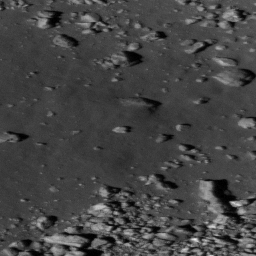
Pit: Copernicus LB4
Host crater: Copernicus
Host type: impact_melt
Lunar coordinates: latitude 10.204, longitude 339.999